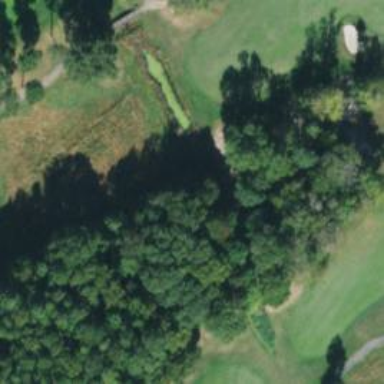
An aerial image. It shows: Scenic view of water hazard on golf course. The natural water feature adds beauty to the landscape.